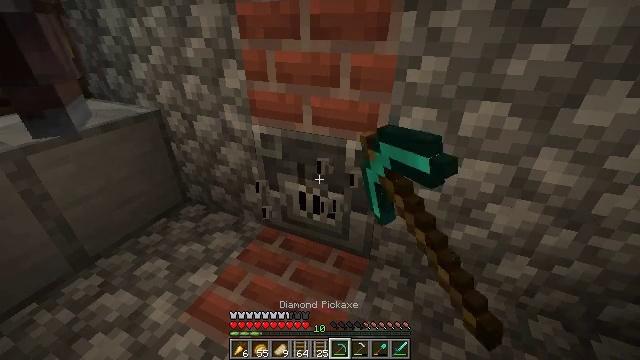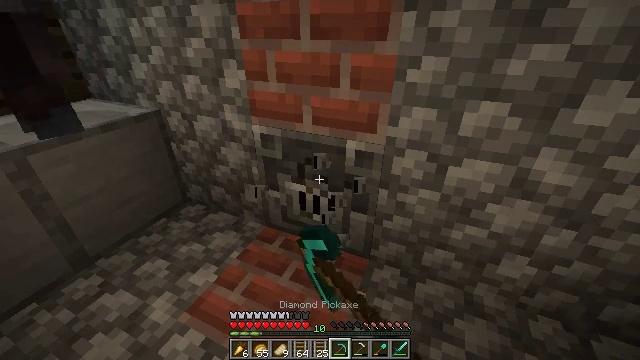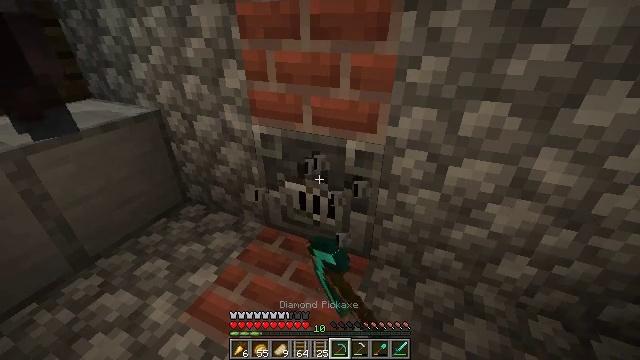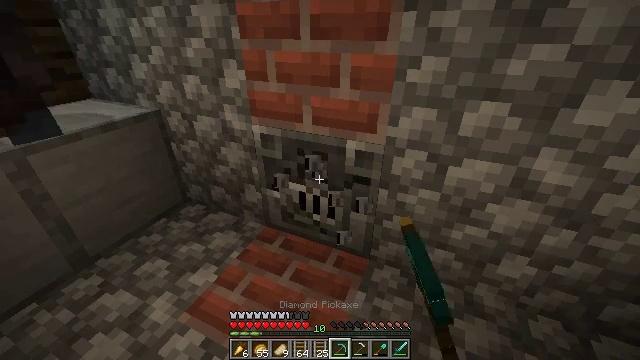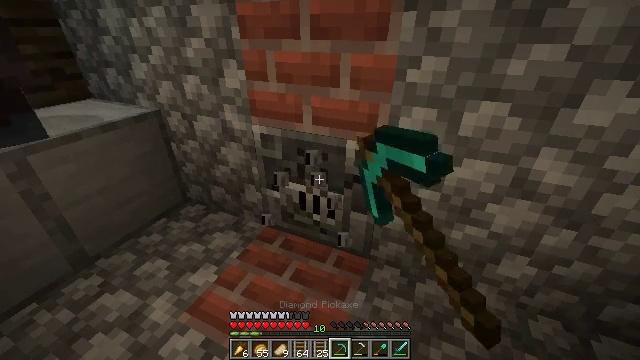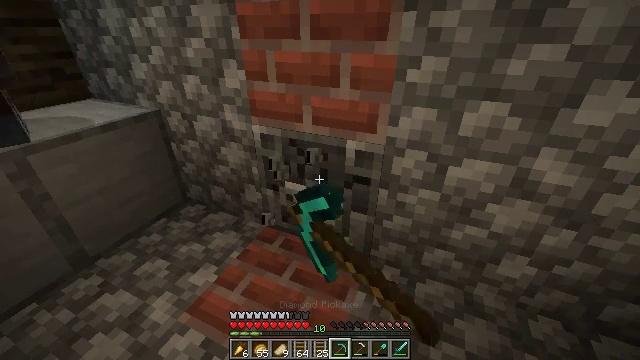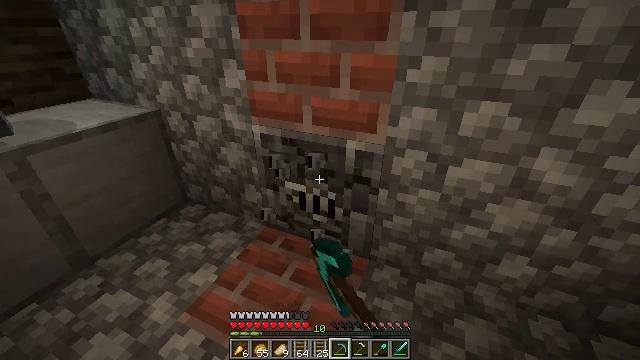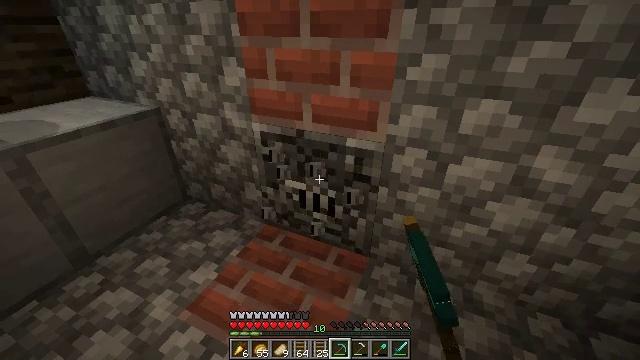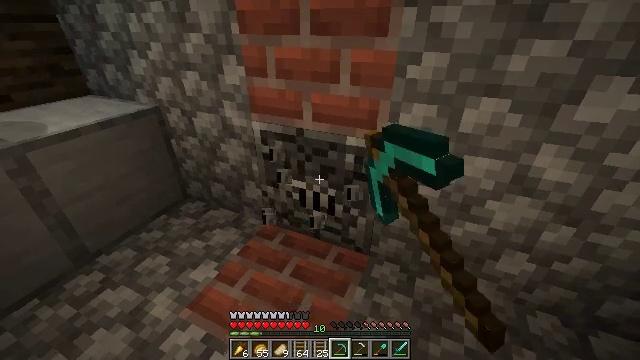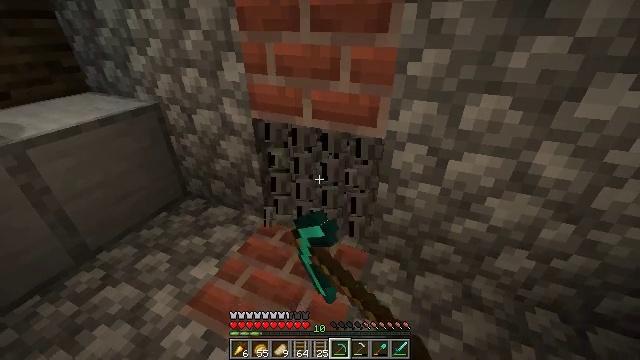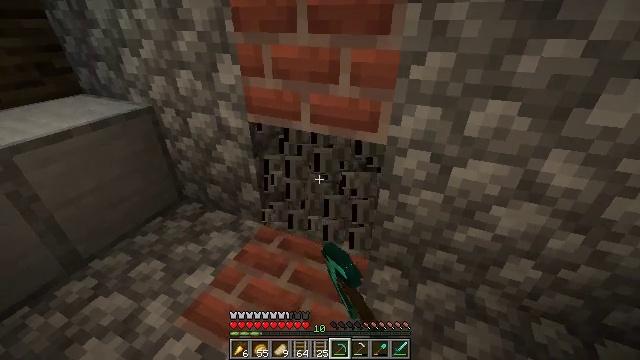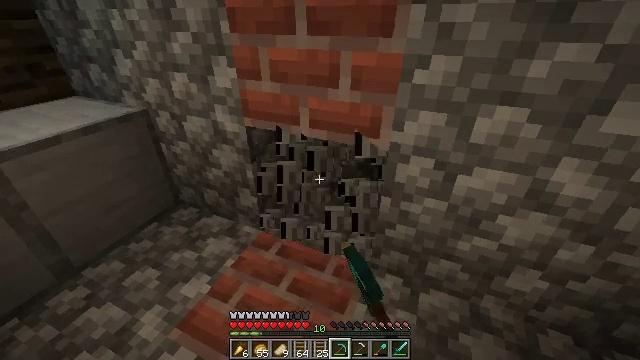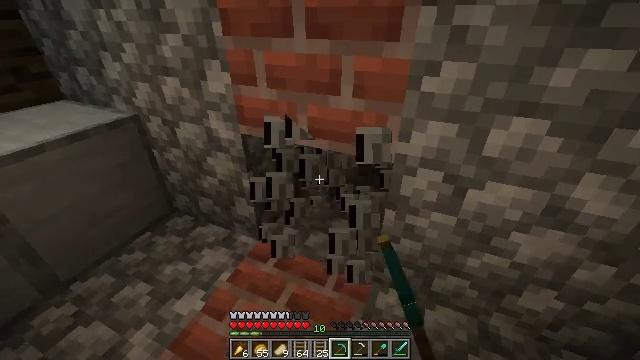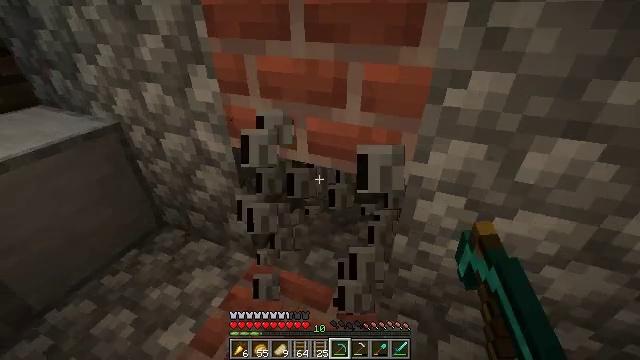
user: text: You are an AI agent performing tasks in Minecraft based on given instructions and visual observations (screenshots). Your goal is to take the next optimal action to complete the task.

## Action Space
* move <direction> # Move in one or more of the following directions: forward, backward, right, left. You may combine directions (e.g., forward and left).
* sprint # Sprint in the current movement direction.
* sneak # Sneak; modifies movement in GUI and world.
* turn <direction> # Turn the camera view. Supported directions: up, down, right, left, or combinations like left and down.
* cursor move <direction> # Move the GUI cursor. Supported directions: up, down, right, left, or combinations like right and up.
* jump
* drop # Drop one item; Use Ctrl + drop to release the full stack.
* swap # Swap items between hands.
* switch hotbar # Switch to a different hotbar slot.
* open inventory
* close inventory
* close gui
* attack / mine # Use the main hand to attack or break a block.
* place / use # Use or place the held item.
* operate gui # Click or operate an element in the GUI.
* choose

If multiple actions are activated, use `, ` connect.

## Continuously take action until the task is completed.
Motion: motion action
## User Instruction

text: Recycle the blast furnace by breaking it.
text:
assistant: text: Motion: attack / mine
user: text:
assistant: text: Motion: attack / mine
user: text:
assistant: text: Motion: attack / mine
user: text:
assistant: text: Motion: attack / mine
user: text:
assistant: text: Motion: attack / mine
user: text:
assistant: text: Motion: attack / mine
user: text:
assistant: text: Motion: attack / mine
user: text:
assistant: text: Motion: attack / mine
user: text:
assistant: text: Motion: attack / mine
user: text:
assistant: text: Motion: move forward, attack / mine
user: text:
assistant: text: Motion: move forward
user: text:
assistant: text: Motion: move forward
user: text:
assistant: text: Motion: move forward
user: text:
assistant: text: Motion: no_op